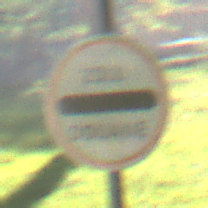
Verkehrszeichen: Zollstelle
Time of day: MorningAfternoon
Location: Outdoor (Nature)
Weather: Clear
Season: NotSpecified
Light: Natural